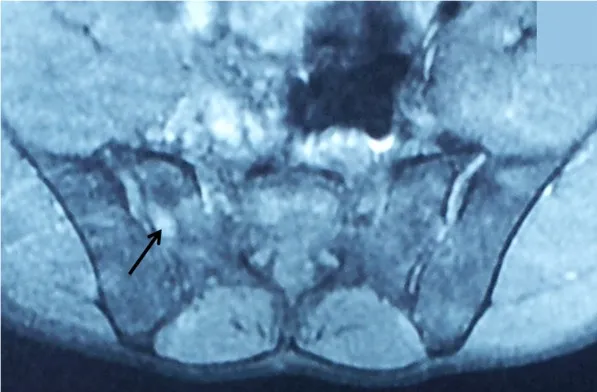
Magnetic resonance imaging of the sacroiliac joints showing bilateral sacroiliitis with a hyperintense signal on T2 (arrow) of the iliac and sacral banks, and sacroiliac spacing.
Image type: radiology (mri)